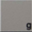
Piece: xx